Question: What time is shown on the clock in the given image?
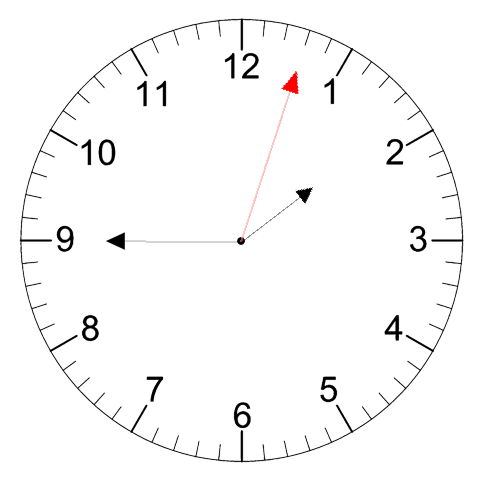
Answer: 01:45:03